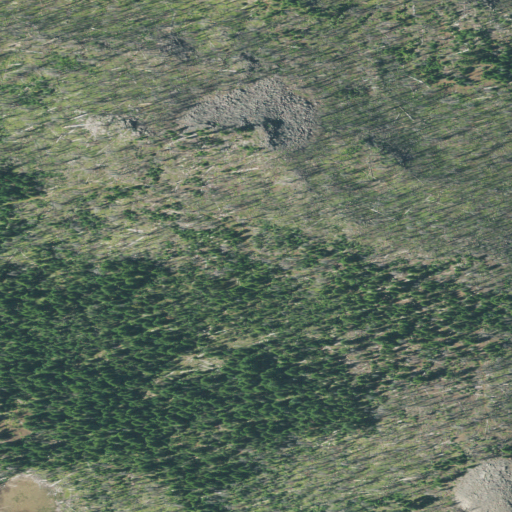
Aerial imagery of ridge(s) in Oregon named Bingham Ridge containing evergreen forest, shrub, and grassland